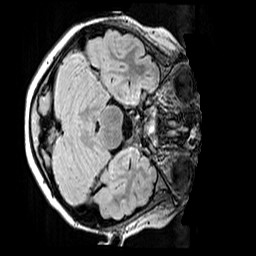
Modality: FLAIR
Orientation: axial
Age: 9
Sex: female
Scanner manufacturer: siemens
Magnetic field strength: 3 T
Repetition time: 5 s
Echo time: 0.388 s